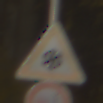
Verkehrszeichen: SchneeOderEisglaette
Zusatzzeichen unten: VerbotUeberholenEinspurigeFahrzeuge
Umgebung: Outdoor, Urban
Tageszeit: Night
Wetter: Clear
Licht: Artificial
Jahreszeit: NotSpecified
Kontrast: HighContrast